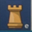
Piece: wR